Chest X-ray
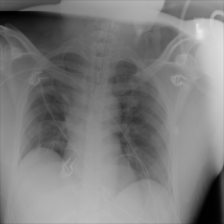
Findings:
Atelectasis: negative
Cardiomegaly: negative
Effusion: negative
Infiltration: positive
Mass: negative
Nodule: negative
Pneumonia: negative
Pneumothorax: negative
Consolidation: negative
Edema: negative
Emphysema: negative
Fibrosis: negative
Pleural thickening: negative
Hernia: negative